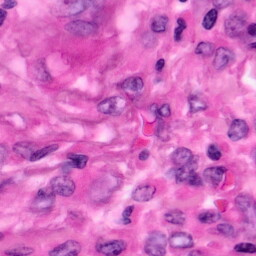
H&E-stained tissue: Pancreatic